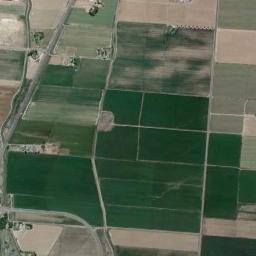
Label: rectangular_farmland